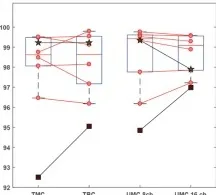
Offline accuracy. The boxplots represent only the data relative to non-amputated subjects. The line in the center of the boxes indicates the location of the median, the upper edge indicates the third quartile, the bottom edge represents the first quartile, and the whiskers indicate the data range. Along with every boxplot, it is possible to the mean value for each subject. Red dots represent non-amputees, while the square and a star marker represent the data points for the transtibial and the transfemoral amputee subject, respectively. Statistical significance (p < 0.05) is marked by the.
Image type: chart (chart)